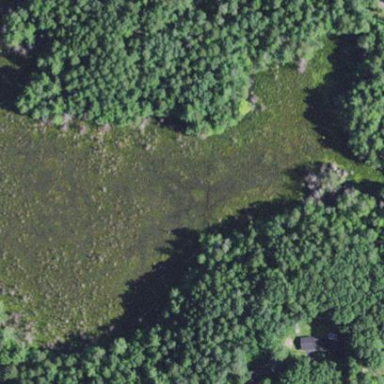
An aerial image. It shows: Bog wetland.